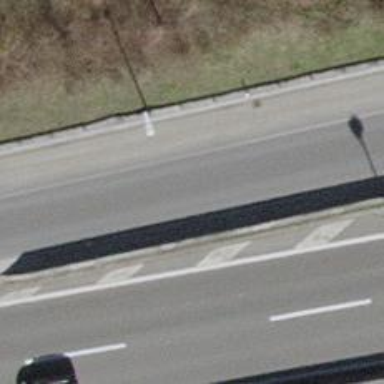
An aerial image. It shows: Asphalt motorway link.